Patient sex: M
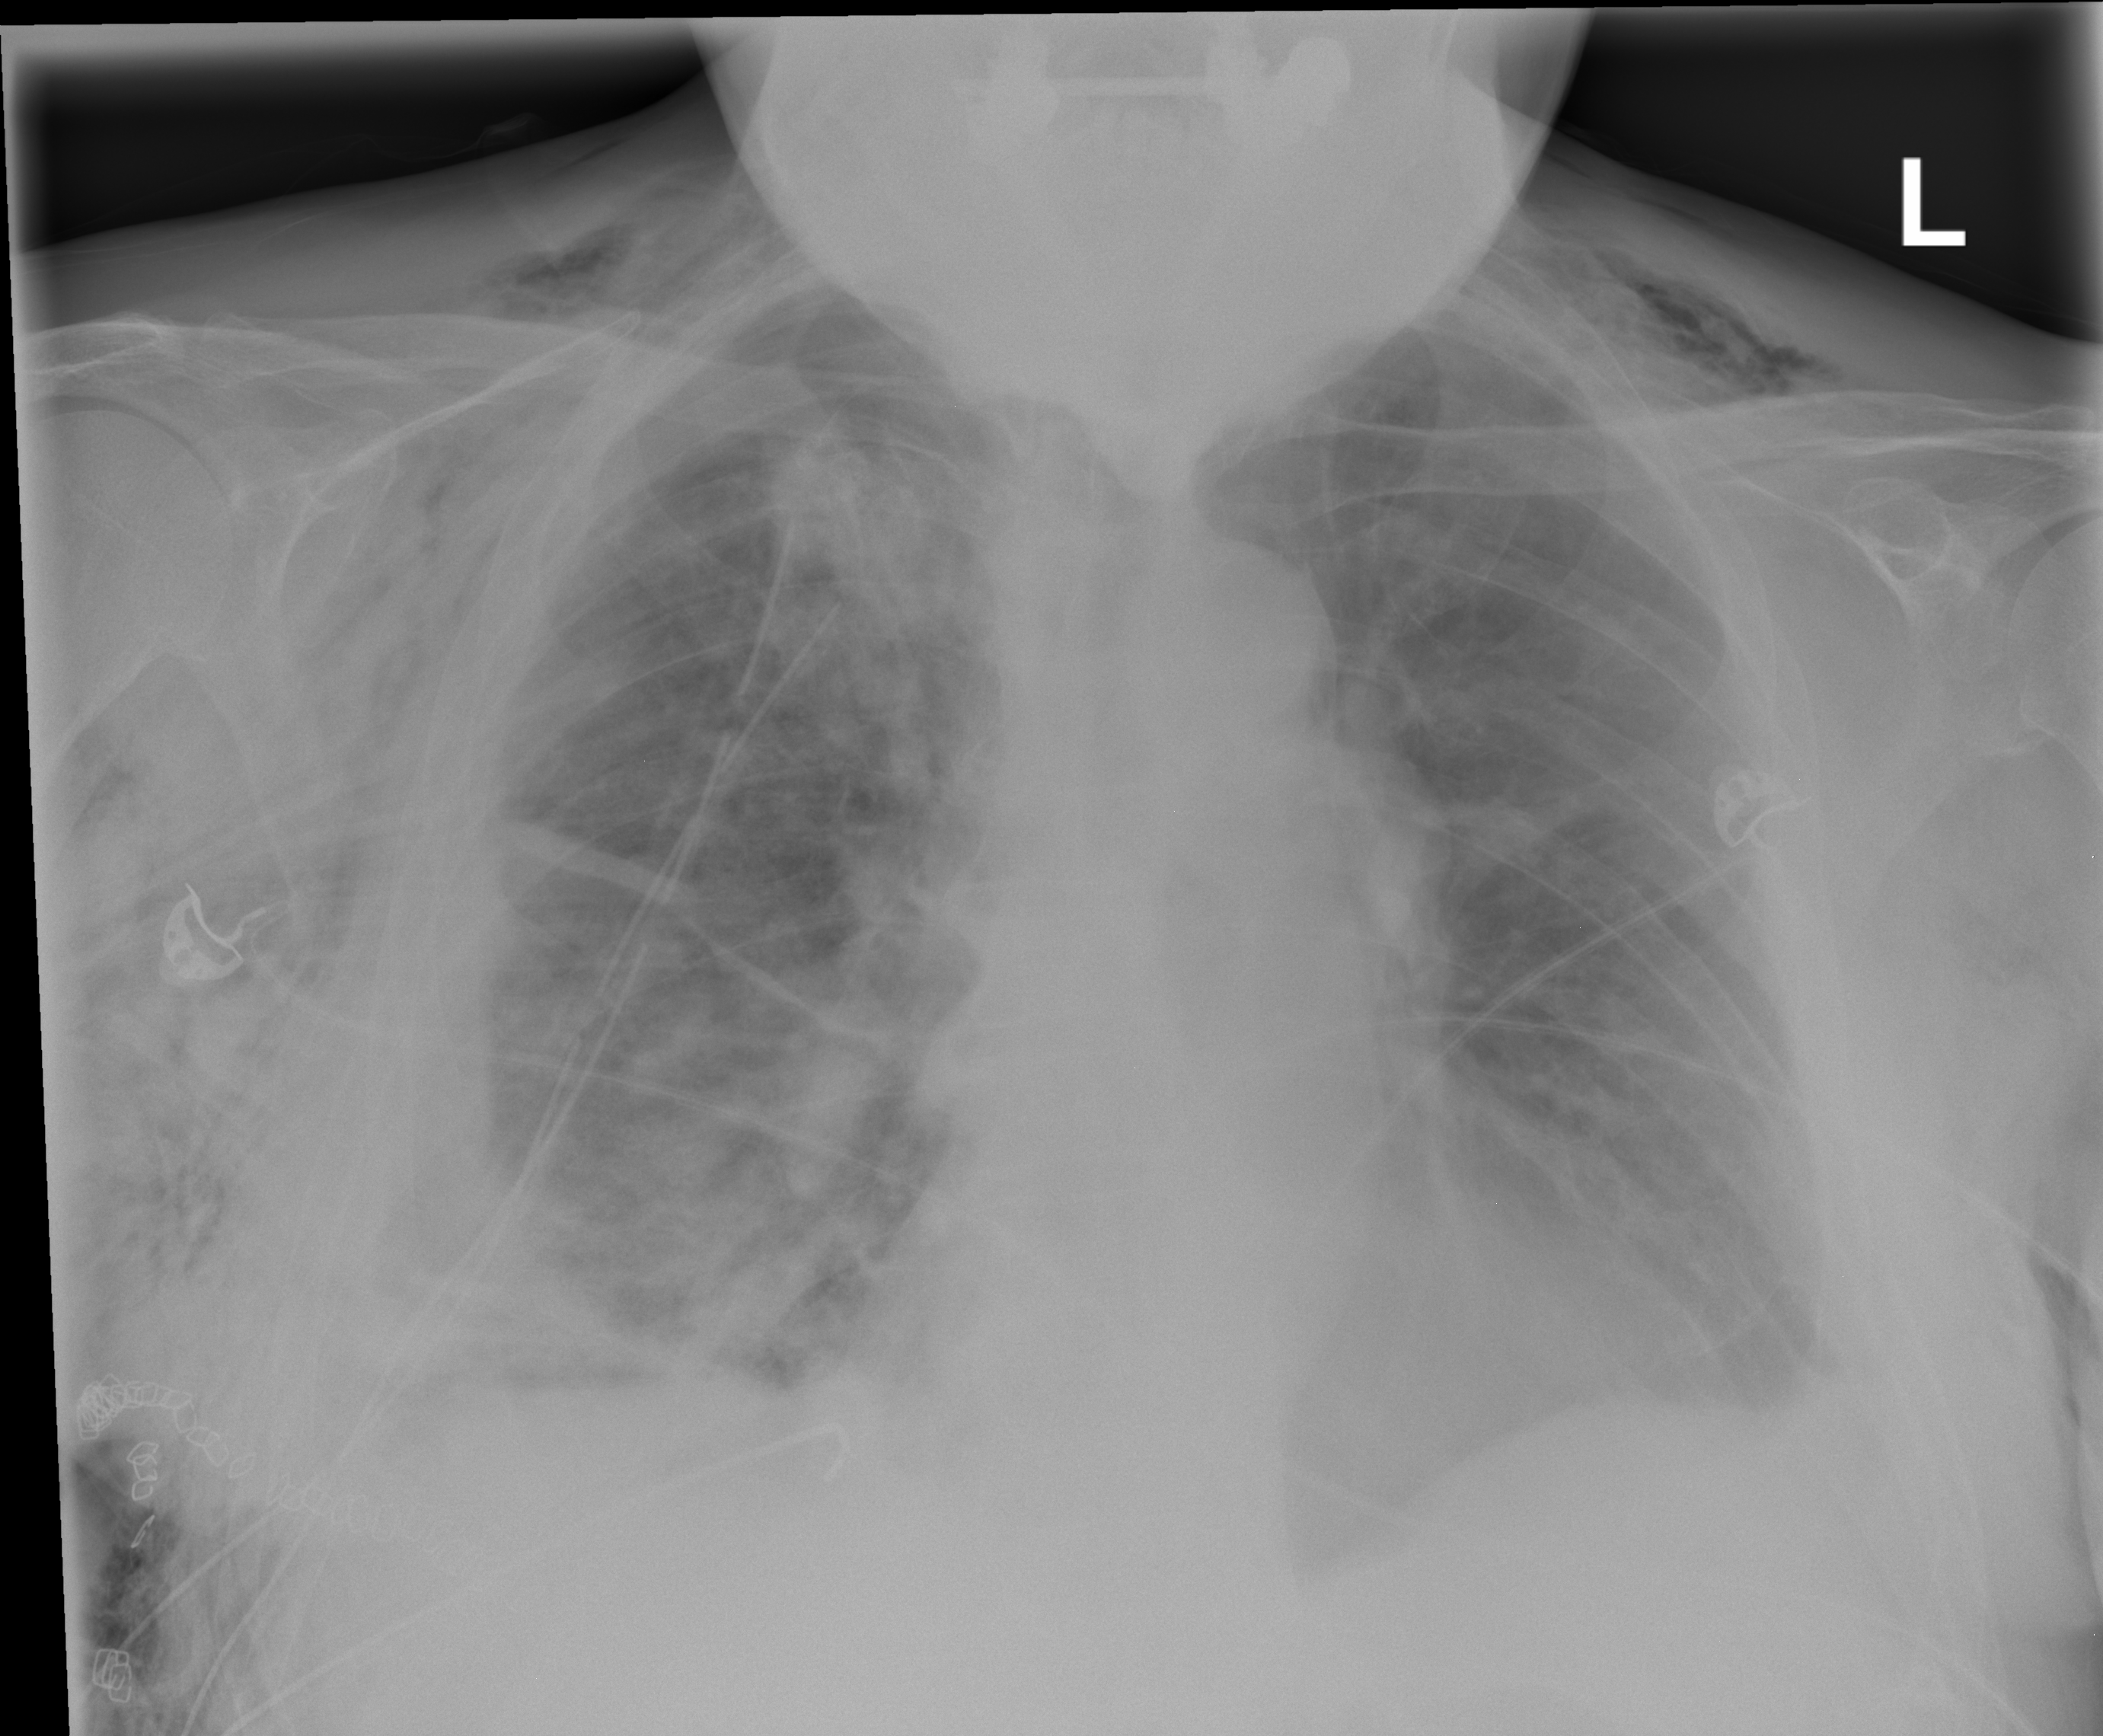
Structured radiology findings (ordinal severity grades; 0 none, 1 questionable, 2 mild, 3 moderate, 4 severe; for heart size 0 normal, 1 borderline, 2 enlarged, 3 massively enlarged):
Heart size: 0
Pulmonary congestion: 0
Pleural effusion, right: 2
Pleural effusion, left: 2
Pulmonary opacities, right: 0
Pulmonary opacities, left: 0
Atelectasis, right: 3
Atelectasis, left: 2